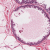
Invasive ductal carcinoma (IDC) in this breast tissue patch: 0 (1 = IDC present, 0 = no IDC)